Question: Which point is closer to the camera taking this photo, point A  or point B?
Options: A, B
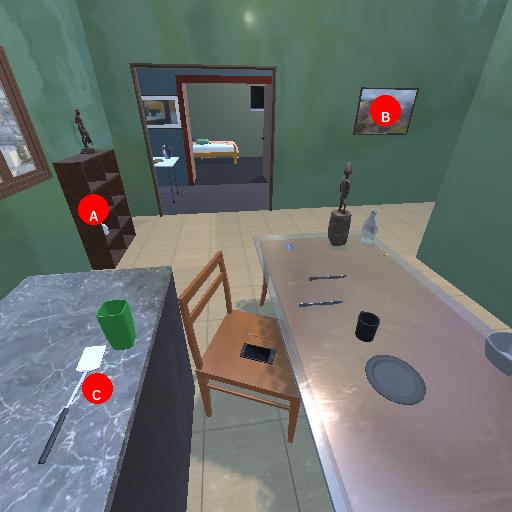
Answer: A